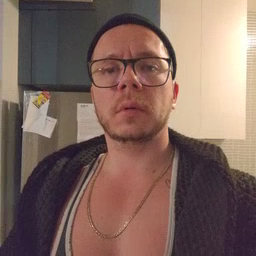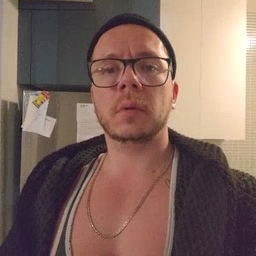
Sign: talk